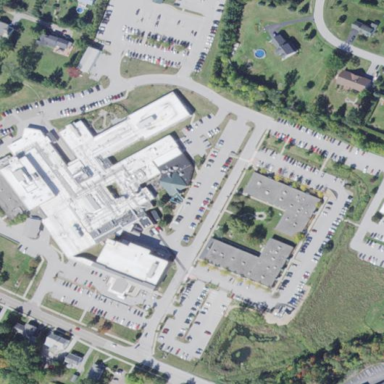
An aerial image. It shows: Hospital providing healthcare services.